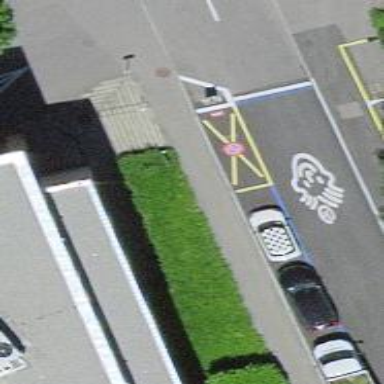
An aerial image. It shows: Car-sharing service available at this location.